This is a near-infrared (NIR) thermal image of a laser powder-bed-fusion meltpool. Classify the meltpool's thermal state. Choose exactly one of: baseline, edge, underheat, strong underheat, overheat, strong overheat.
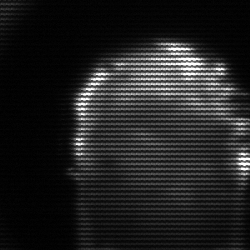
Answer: baseline